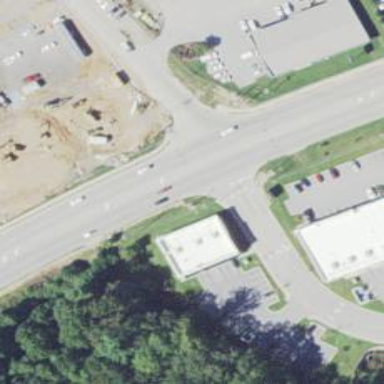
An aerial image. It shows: Primary highway with asphalt surface. There is sidewalk on the left side.